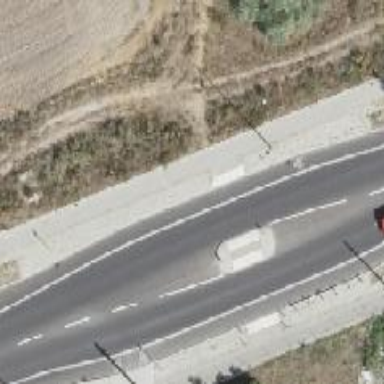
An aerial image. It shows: Uncontrolled crossing with central island on the road.